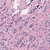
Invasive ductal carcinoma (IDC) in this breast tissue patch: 1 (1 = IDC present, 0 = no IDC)